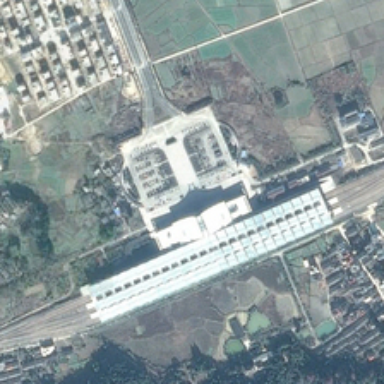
Many green trees and buildings are in two sides of a railway station .